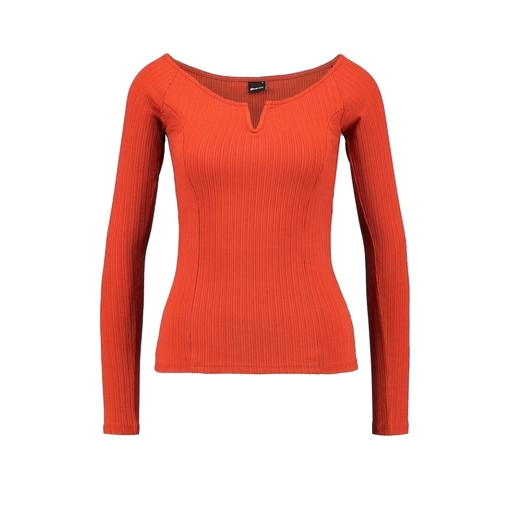
bright orange and long sleeves, long-sleeve top, her longsleeve top, white background